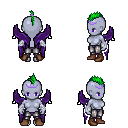
a pixel art fantasy rpg character, female body template, dark elf, purple skin, purple wings, metal pants, green mohawk hairstyle, purple tiara, white cloth bandages, brown shoes, four views (front, back, left, right), 2x2 character sprite sheet, small pixel art, hard edges, no anti-aliasing